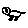
Label: cat